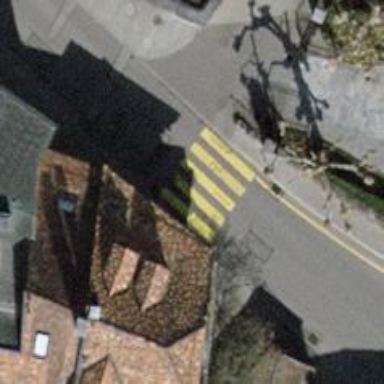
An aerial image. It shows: Marked zebra crossing on the road.